Question: <URL> worked really well for my data. However, I am trying to add a legend and everything that I tried does not work...
For example, in the ggplot example in the above question, how I can add a legend to show that the red curve is related to "Ocean" and the green curve is related to "Soil"? Yes, I want to add text that I will define and it is not related to any other variable in my data.frame.
The example below is some of my own data...
'''
Rate Probability Stats
1.0e-04 1e-04 891.15
1.0e-05 1e-04 690
...
'''
etc (it's about 400 rows). And I have two data frames similar to the above one.
So My code is
'''
g <- ggplot(Master1MY, aes(Probability))
g <- g + geom_point(aes(y=Master1MY$Stats), colour="red", size=1)
g <- g + geom_point(aes(y=Transposon1MY$Stats), colour="blue", size=1)
g + labs(title= "10,000bp and 1MY", x = "Probability", y = "Stats")
'''
The plot looks like
I just want a red and blue legend saying "Master" and "Transposon"
Thanks!
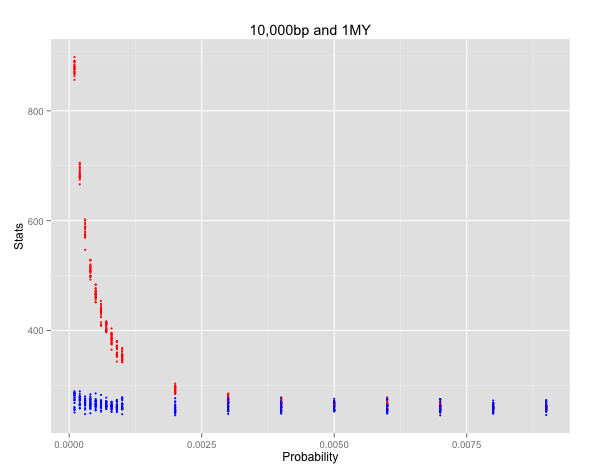
Answer: In 'ggplot' it is generally most convenient to keep the data in a 'long' format. Here I use the function 'melt' from the 'reshape2' package to convert your data from wide to long format. Depending how you specify different 'aes'thetics (size, shape, colour et c), corresponding legends will appear.
'''
library(ggplot2)
library(reshape2)
# data from the example you were referring to, in a 'wide' format.
x <- seq(-2, 2, 0.05)
ocean <- pnorm(x)
soil <- pnorm(x, 1, 1)
df <- data.frame(x, ocean, soil)
# melt the data to a long format
df2 <- melt(data = df, id.vars = "x")
# plot, using the aesthetics argument 'colour'
ggplot(data = df2, aes(x = x, y = value, colour = variable)) + geom_line()
'''

'''
# Manually set name of the colour scale and labels for the different colours
ggplot(data = df2, aes(x = x, y = value, colour = variable)) +
geom_line() +
scale_colour_discrete(name = "Type of sample", labels = c("Sea water", "Soil"))
'''
Convert your data, its organization from your update, to a long format. Again, I believe you make your 'ggplot' life easier if you keep your data in a long format. I relate every step with the simple example data which I used in my first answer. Please note that there are many alternative ways to rearrange your data. This is one way, based on the small (non-reproducible) parts of your data you provided in the update.
'''
# x <- seq(-2, 2, 0.05)
# Master1MY$Probability
Probability <- 1:100
# ocean <- pnorm(x)
# Master1MY$Stats
Master1MY <- rnorm(100, mean = 600, sd = 20)
# soil <- pnorm(x,1,1)
# Transposon1MY$Stats
Transposon1MY <- rnorm(100, mean = 100, sd = 10)
# df <- data.frame(x, ocean, soil)
df <- data.frame(Probability, Master1MY, Transposon1MY)
# df2 <- melt(df, id.var = "x")
df2 <- melt(df, id.var = "Probability")
# default
ggplot(data = df2, aes(x = Probability, y = value, col = variable)) +
geom_point()
# change legend name and labels, see previous edit using 'scale_colour_discrete'
# set manual colours scale using 'scale_colour_manual'.
ggplot(data = df2, aes(x = Probability, y = value, col = variable)) +
geom_point() +
scale_colour_manual(values = c("red","blue"), name = "Type of sample", labels = c("Master", "Transposon"))
'''